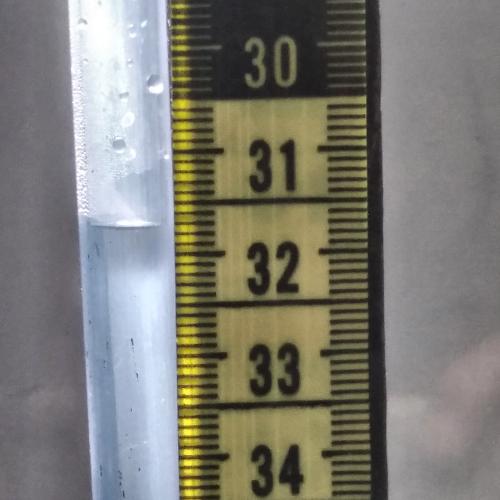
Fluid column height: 31.7 cm